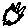
Label: sun